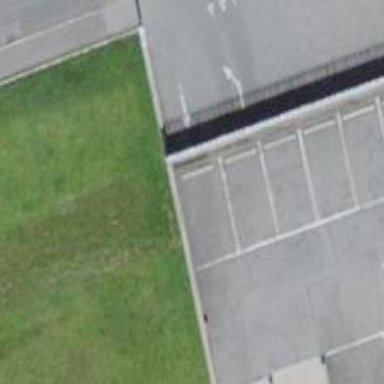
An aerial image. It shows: Parking entrance.